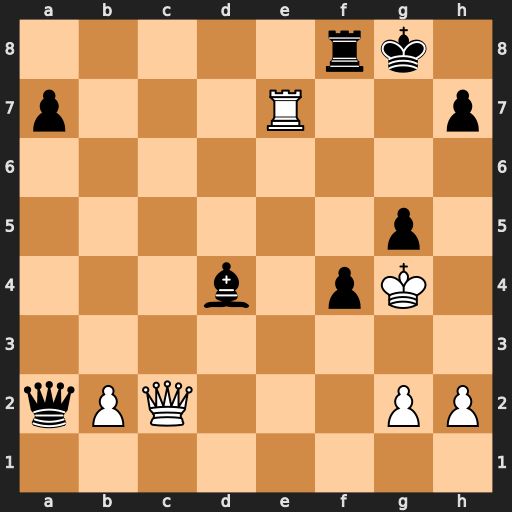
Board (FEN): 5rk1/p3R2p/8/6p1/3b1pK1/8/qPQ3PP/8
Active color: w
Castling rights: -
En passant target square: -
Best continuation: Qxh7#